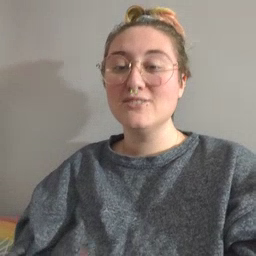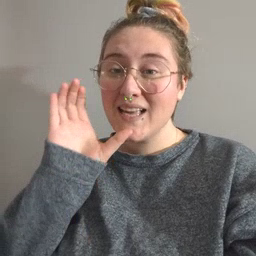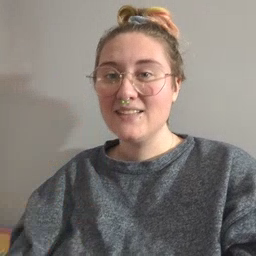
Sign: drink